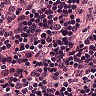
Metastatic tissue present: no